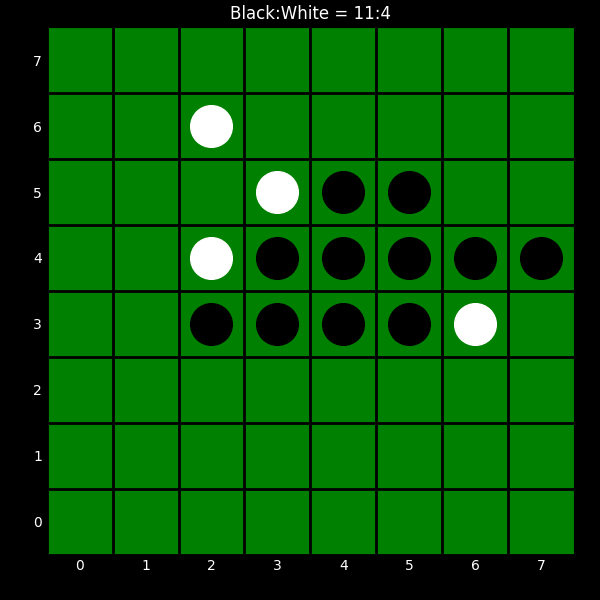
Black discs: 11
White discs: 4